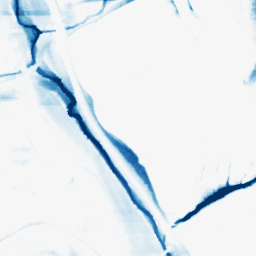
Category: morphological
Decomposition family: morphological_rect
Decomposition parameters: operation: closing
width: 50
height: 10
Upsampling method: bilinear
Upsampling parameters: scale: 8
Upsampling scale: 8